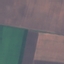
Label: AnnualCrop